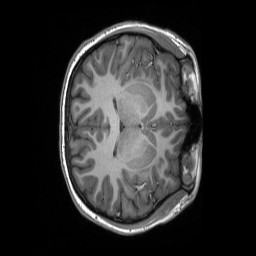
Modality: T1w
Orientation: axial
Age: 19
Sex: female
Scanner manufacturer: siemens
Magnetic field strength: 3 T
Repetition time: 2.3 s
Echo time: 0.00298 s